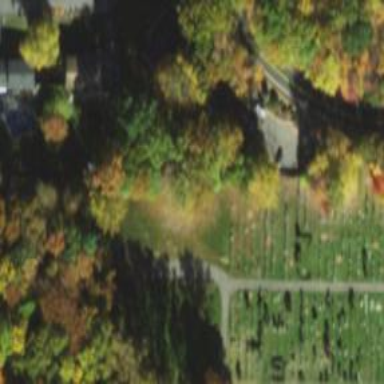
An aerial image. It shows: Cemetery.